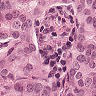
Metastatic tissue present: yes